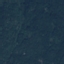
Land use / land cover: Forest